Question: In io7,the status bar on top a view is a nightmare.Fortunally i managed to make it work so it will be placed above the view.I did it like this:
'''
- (void)viewDidLoad
{
[super viewDidLoad];
if ([[[UIDevice currentDevice] systemVersion] floatValue] >= 7.0) {
self.view.backgroundColor=[UIColor colorWithRed:(152/255.0) green:(204/255.0) blue:(51/255.0) alpha:1] ;
CGRect frame = self.topNav.frame; frame.origin.y = 20;
self.topNav.frame = frame;
}
....
}
'''
Now my status bar is above my navigation bar.
But when it comes to calling 'UIImagePickerController' things are different.The above code has no effect.
I tried to do this:
'''
- (void)showImagePickerForSourceType:(UIImagePickerControllerSourceType)sourceType
{
UIImagePickerController *imagePickerController = [[UIImagePickerController alloc] init];
if ([[[UIDevice currentDevice] systemVersion] floatValue] >= 7.0) {
CGRect frame = self.imagePickerController.frame; frame.origin.y = 20;
self.imagePickerController.frame = frame;
}
imagePickerController.modalPresentationStyle = UIModalPresentationCurrentContext;
imagePickerController.sourceType = sourceType;
imagePickerController.delegate = self;
self.imagePickerController = imagePickerController;
self.imagePickerController.allowsEditing=YES;
....
}
'''
and the result is:

Any chance that my status bar(when displaying the camera for taking pictures) above the camera controls?
Thank you.
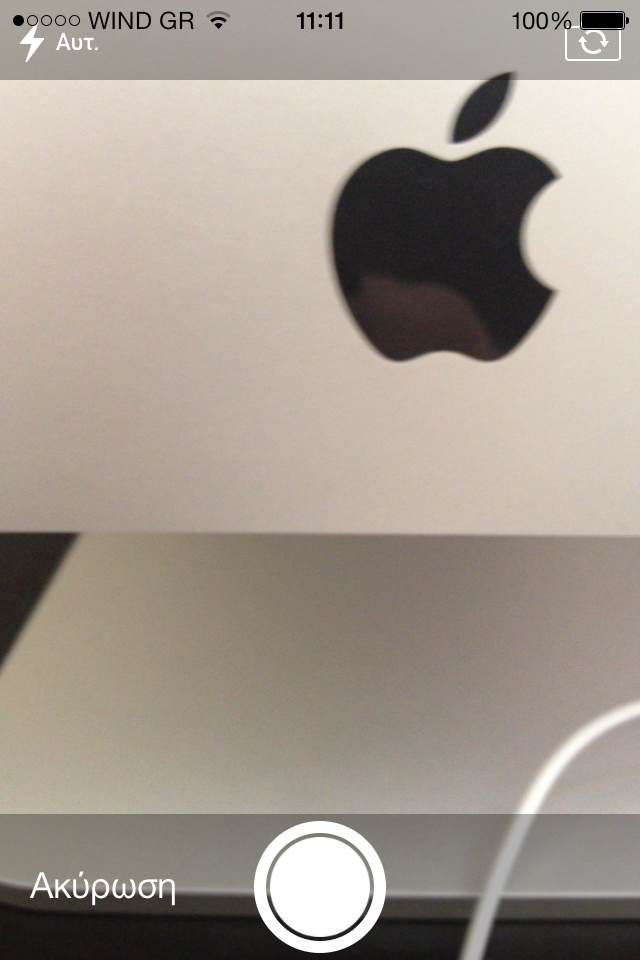
Answer: I have same problem... and solve my proble...
Add The key in .plist file
'''
'View controller-based status bar appearance' and set to NO.
'''
And add in appDelegate.
'''
[application setStatusBarHidden:NO];
[application setStatusBarStyle:UIStatusBarStyleDefault];
'''
Note:- change the '**setStatusBarStyle**' according to your app background color